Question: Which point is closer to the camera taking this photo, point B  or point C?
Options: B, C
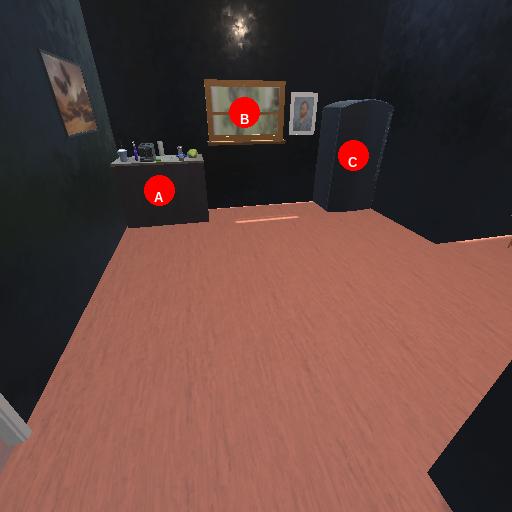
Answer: B